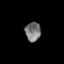
Tissue: prostate
Cell type: T cells
Senescence score: 0.3261
Nuclear area (px): 292
Mean DAPI intensity: 119.538